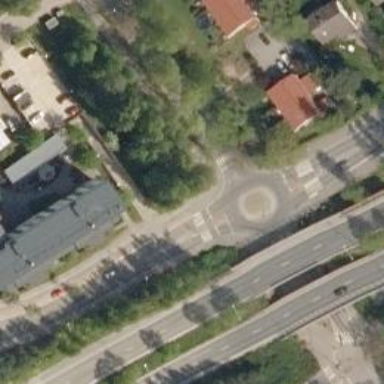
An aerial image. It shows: Crossing on asphalt cycleway.